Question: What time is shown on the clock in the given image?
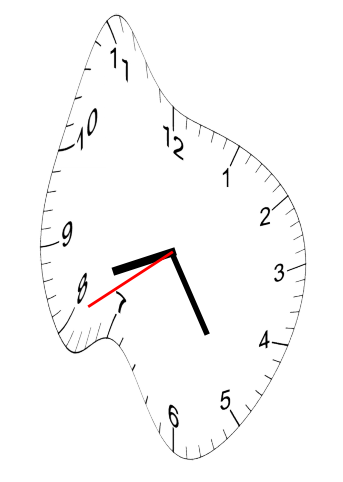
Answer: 08:24:40